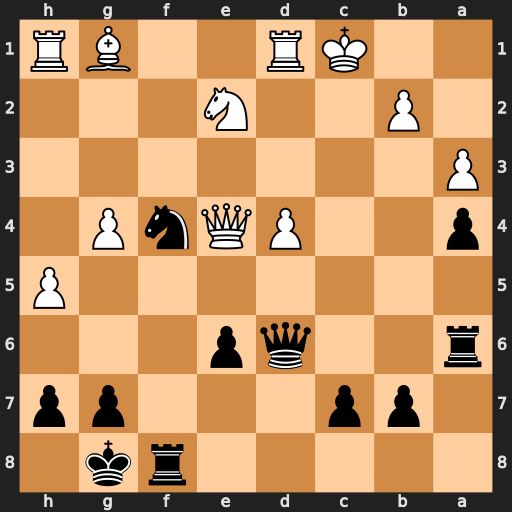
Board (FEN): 5rk1/1pp3pp/r2qp3/7P/p2PQnP1/P7/1P2N3/2KR2BR
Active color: b
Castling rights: -
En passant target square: -
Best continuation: Nxe2+ Qxe2 Qc6+ Kb1 Qxh1